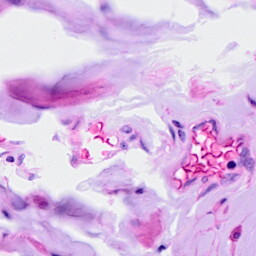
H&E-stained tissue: Ovarian